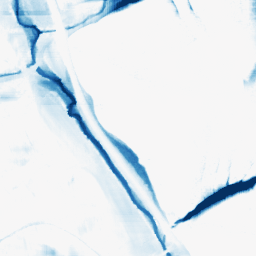
Category: morphological
Decomposition family: morphological_rect
Decomposition parameters: operation: closing
width: 50
height: 20
Upsampling method: cubic_catmull_rom
Upsampling parameters: scale: 4
Upsampling scale: 4